Current action and preconditions to check: trajectory_clear

Your task: For each precondition in the list above, predict whether it will hold at this action.

Consider the current scene as observed from the mobile robot's camera, and analyze the predicted future states of all dynamic agents (e.g., people, animals, vehicles, or any moving entities) within the NEXT SECOND.

IMPORTANT: Only answer "very likely" if you are absolutely certain—based on strong, clear evidence—that a dynamic agent will violate the precondition in the predicted future state. Do NOT answer "very likely" for unlikely, ambiguous, or low-probability risks.

Ask yourself for each precondition: Is there a high probability, with clear and convincing evidence, that the predicted future states of any dynamic agent will interfere with the predicted future state of the currently executing action within the NEXT SECOND, causing that precondition to fail?

Assess the risk level based on these predictions. Use "likely" or "very likely" if motions create a clear risk of interference.

Use "neutral" or "improbable" if agents are nearby but their predicted paths are clearly diverging or non-conflicting.

Failure Risk Categories: "very improbable", "improbable", "neutral", "likely", "very likely"

Answer Format: Output ONLY the probability_of_failure value from these categories: "very improbable", "improbable", "neutral", "likely", "very likely"

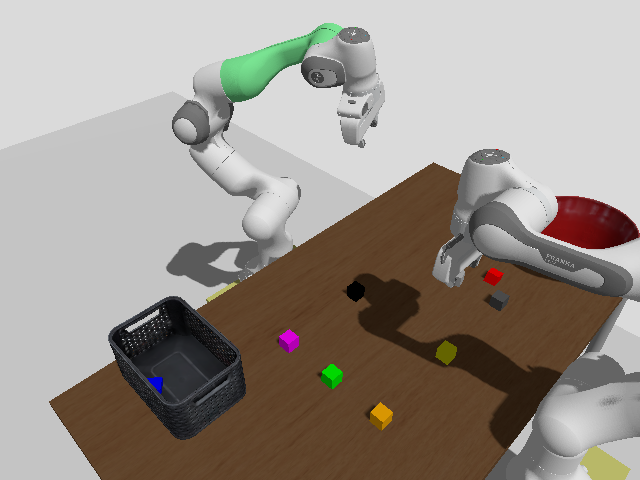

Answer: very improbable